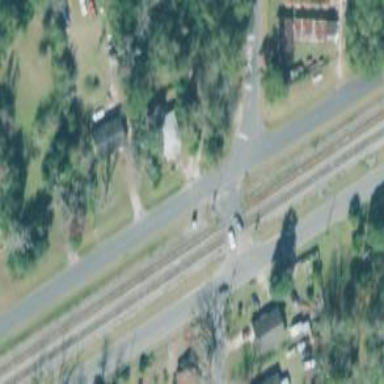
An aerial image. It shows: Level crossing along the railway.